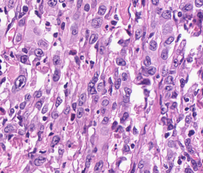
Tumor epithelial tissue: yes
Tumor-associated stroma tissue: no
Normal tissue: no